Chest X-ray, PA view. Patient: 28 years old, sex M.
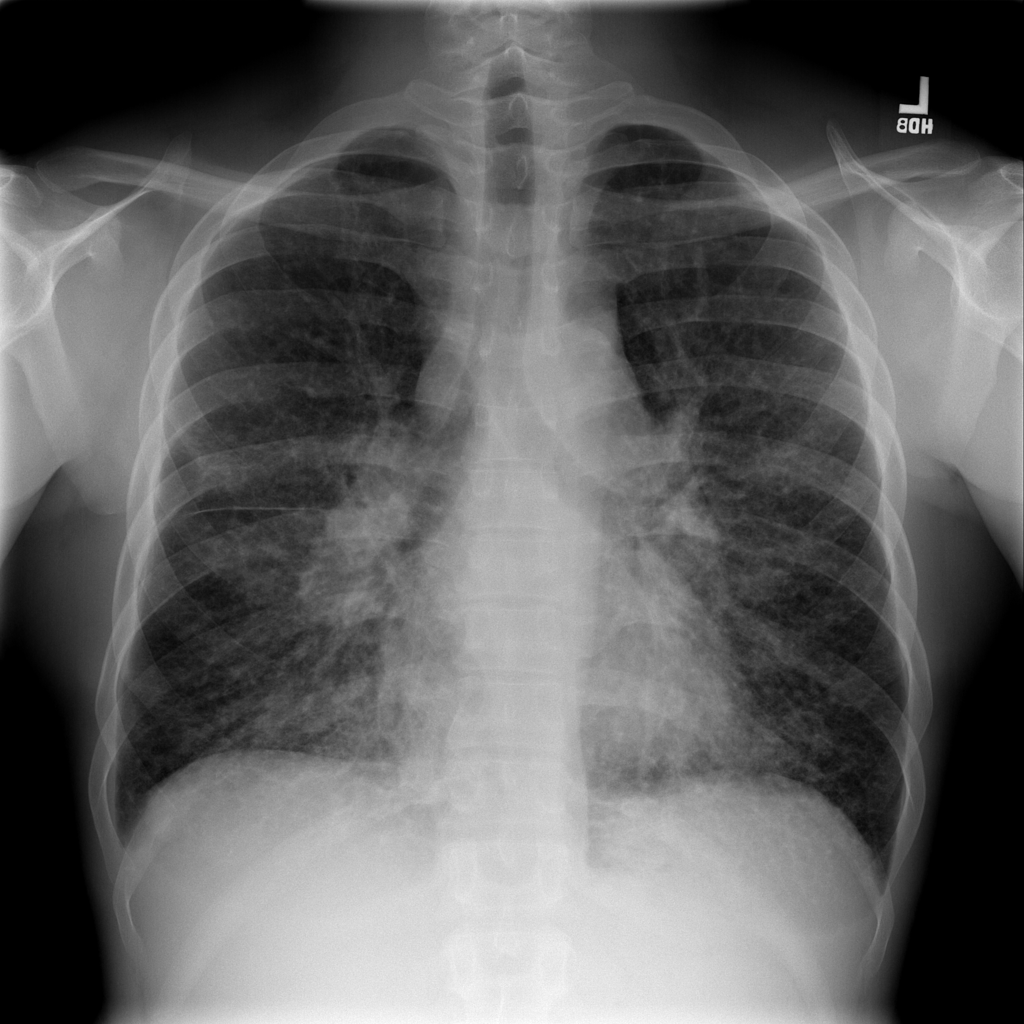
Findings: Fibrosis